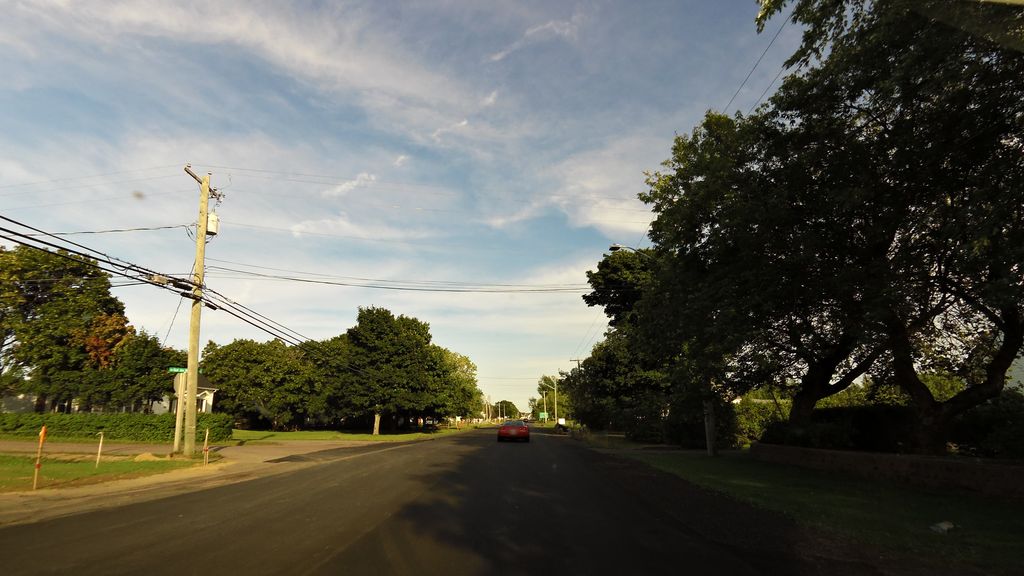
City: charlottetown